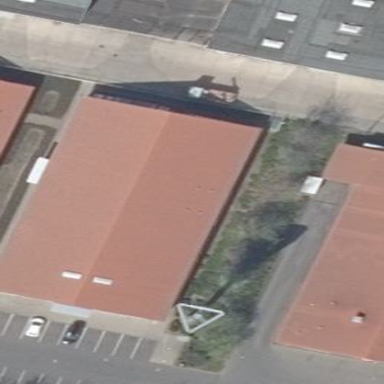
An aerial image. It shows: Gabled building with roof oriented along its structure.